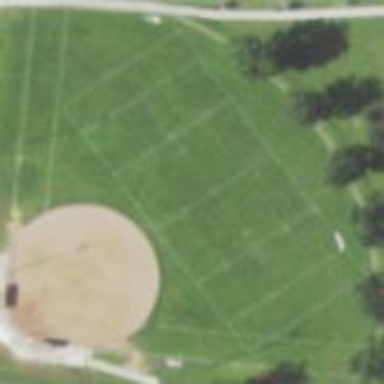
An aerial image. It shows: Baseball pitch for leisure land activities.